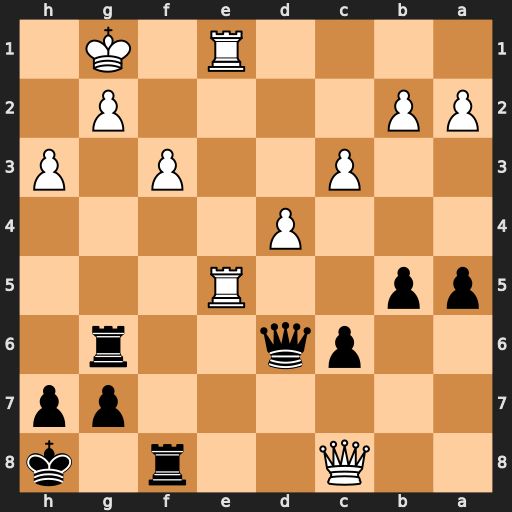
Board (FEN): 2Q2r1k/6pp/2pq2r1/pp2R3/3P4/2P2P1P/PP4P1/4R1K1
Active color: b
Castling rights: -
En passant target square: -
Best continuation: Rxc8 Re8+ Qf8